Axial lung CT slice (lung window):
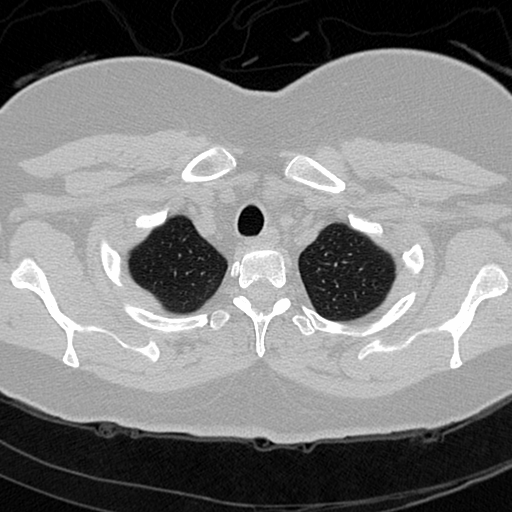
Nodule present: no